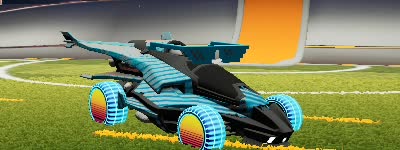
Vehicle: aftershock